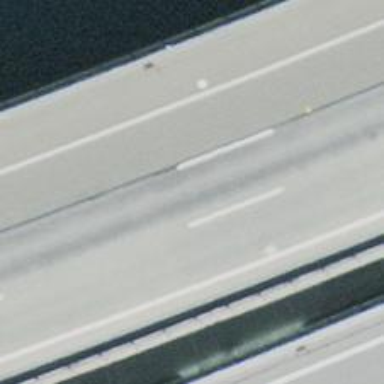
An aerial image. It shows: Motorway bridge with asphalt surface.